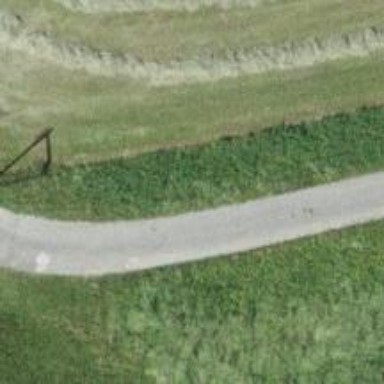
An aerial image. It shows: Driveway.